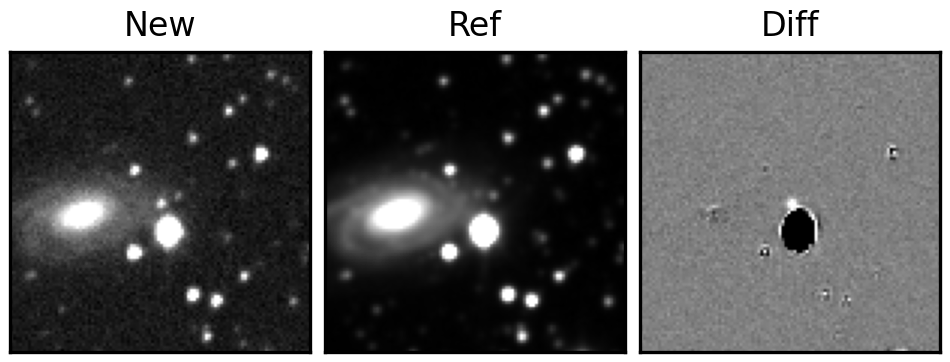
Label: real